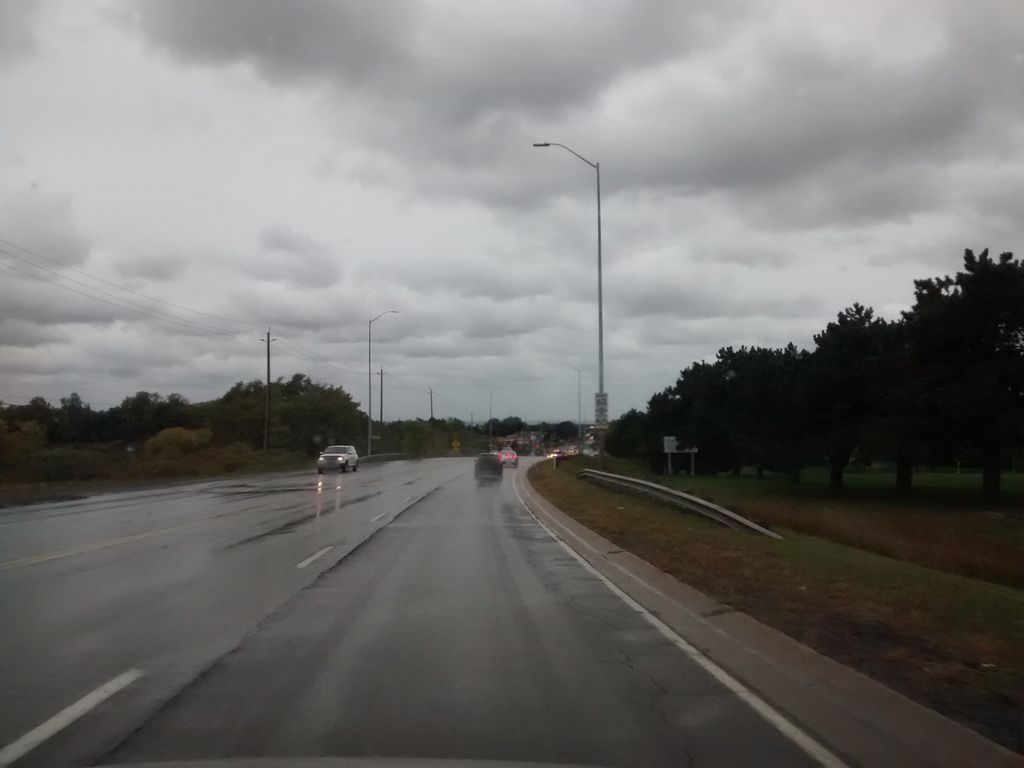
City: hamilton